Question: I am using example code from gamlss package to draw percentile curves:
'''
library(gamlss)
data(abdom)
lms(y,x , data=abdom, n.cyc=30)
'''

It is drawing its own set of percentile curves. How can I choose to draw only 10th, 50th and 90th percentile curves? Also I want to avoid plotting of points so that only curves are drawn.
Thanks for your help.
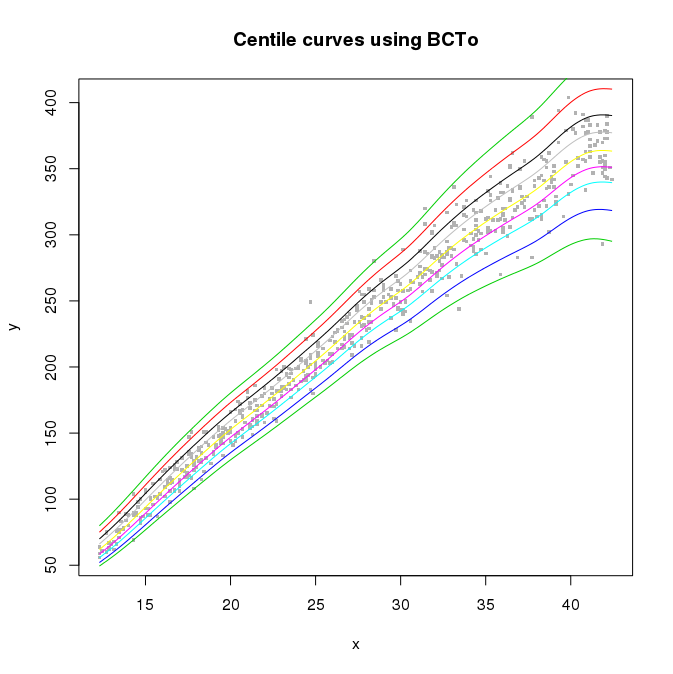
Answer: It's always a good idea to read the help pages:
'''
> centiles(h,xvar=abdom$x, cent=c(10,50,90), points=FALSE)
% of cases below 10 centile is 8.688525
% of cases below 50 centile is 50.16393
% of cases below 90 centile is 90
'''